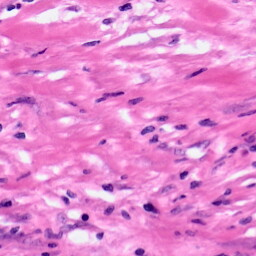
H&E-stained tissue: Pancreatic